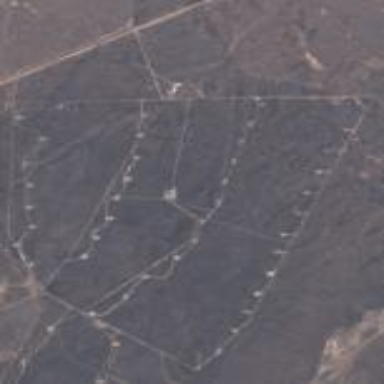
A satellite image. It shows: Windfarm.